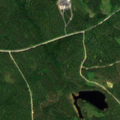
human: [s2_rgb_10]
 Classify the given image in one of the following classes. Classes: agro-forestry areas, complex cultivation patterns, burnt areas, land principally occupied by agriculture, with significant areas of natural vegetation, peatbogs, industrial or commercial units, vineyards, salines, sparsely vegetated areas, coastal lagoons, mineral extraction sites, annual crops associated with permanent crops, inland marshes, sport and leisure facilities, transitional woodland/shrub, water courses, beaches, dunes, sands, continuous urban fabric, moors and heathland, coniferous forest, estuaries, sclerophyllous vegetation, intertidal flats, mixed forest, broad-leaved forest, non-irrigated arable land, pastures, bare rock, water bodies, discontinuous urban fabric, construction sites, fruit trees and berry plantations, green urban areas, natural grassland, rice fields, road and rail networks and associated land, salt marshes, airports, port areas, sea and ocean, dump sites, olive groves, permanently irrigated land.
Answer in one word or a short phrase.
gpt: coniferous forest, mixed forest